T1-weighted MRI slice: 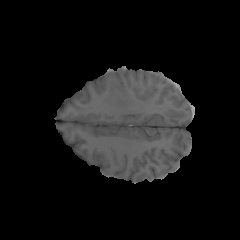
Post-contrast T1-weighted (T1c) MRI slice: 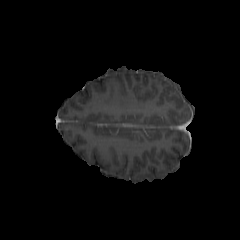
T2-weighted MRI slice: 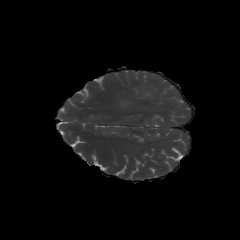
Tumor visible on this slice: yes